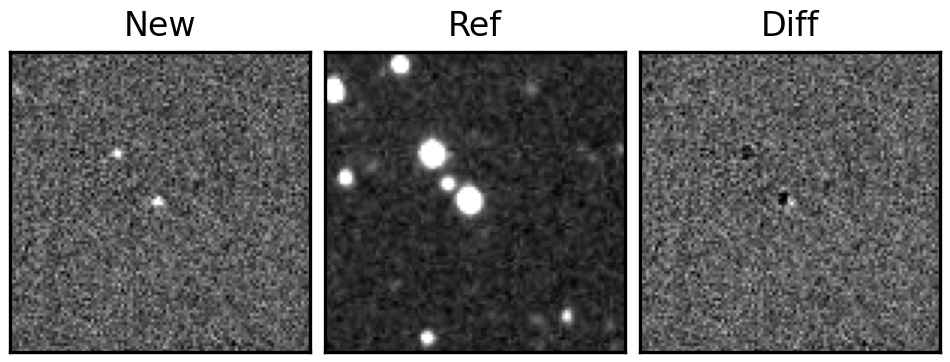
Label: bogus